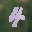
Label: 4